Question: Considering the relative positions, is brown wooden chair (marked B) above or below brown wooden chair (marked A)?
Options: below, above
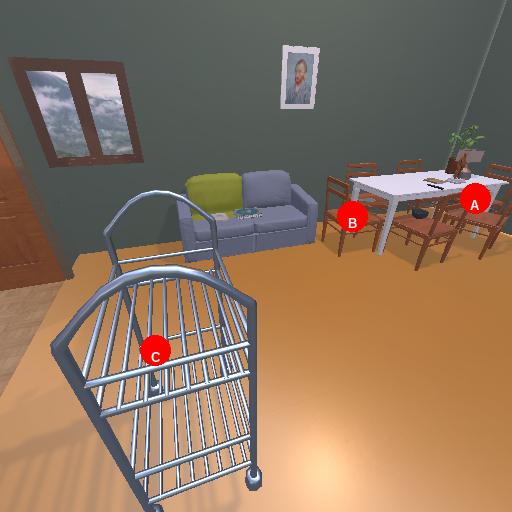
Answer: below